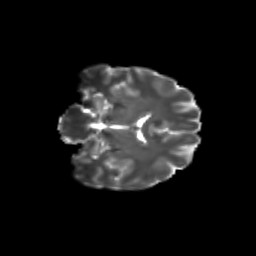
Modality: T2w
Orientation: coronal
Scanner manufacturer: siemens
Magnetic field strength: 3 T
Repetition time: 9.2 s
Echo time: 0.084 s